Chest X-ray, PA view. Patient: 61 years old, sex M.
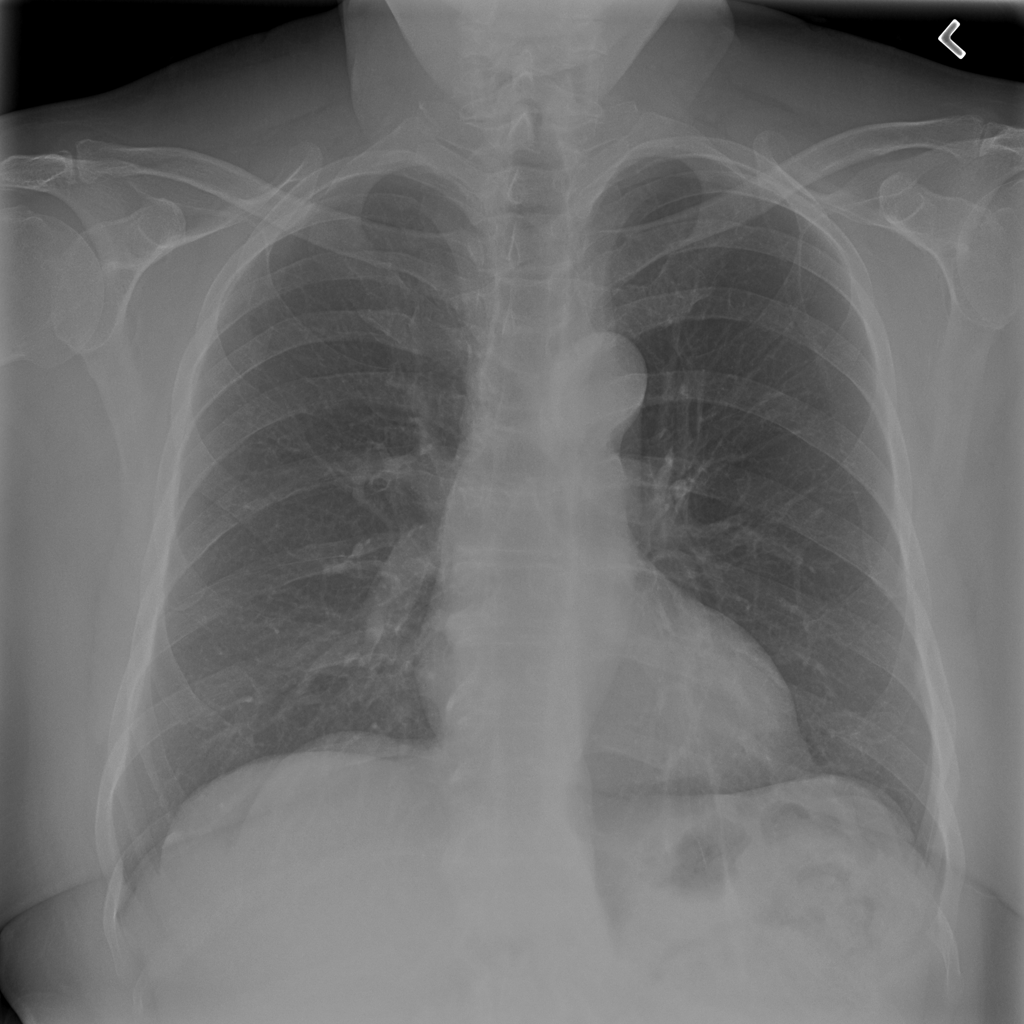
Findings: No Finding